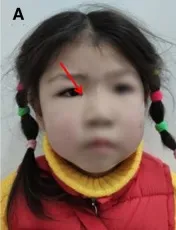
Craniofacial features and imaging results of the proband and father. Photograph of the proband at 4 years, and ,5 months: facial asymmetry, epicanthus (red arrow), and ,preauricular pits (blue arrow).
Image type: medical_photograph (oral_photograph)